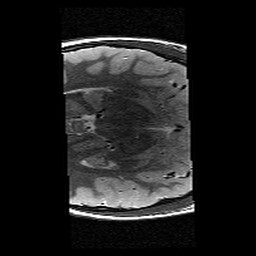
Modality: T2w
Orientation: axial
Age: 12
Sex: female
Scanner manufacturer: siemens
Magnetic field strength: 3 T
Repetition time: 9.23 s
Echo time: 0.067 s